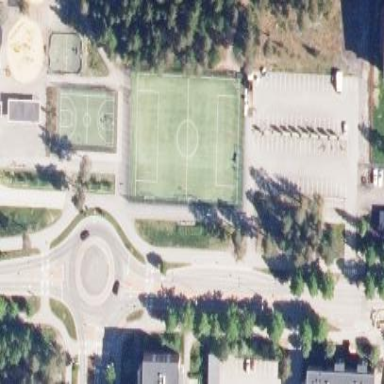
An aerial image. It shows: Soccer pitch with artificial turf designed for leisure and sports activities.